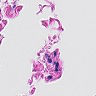
Metastatic tissue present: no